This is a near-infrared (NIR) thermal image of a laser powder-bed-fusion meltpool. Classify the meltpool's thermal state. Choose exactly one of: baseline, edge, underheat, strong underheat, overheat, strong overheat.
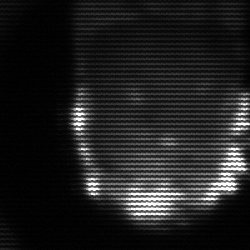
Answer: baseline